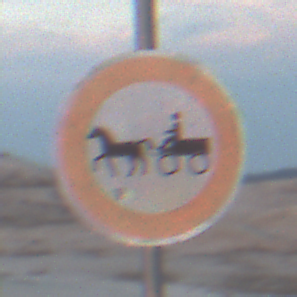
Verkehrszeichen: VerbotGespannfuhrwerke
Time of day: SunriseSunset
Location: Outdoor (Beach)
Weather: PartlyCloudy
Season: NotSpecified
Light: Natural